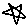
Label: star